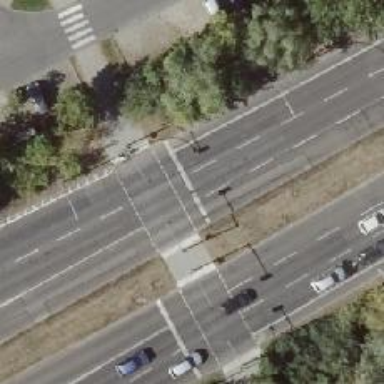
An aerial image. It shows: Primary highway with asphalt surface. It is dual carriageway.